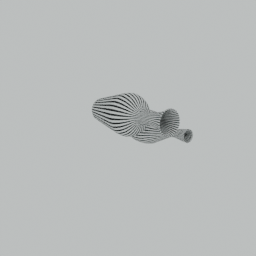
Label: decoration